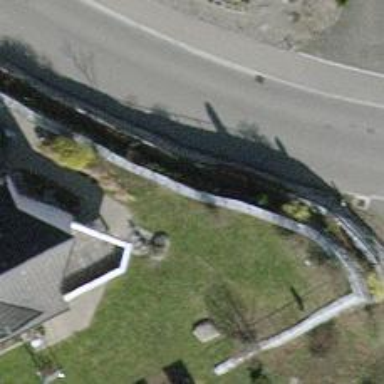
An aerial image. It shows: Wall is shown in the image.